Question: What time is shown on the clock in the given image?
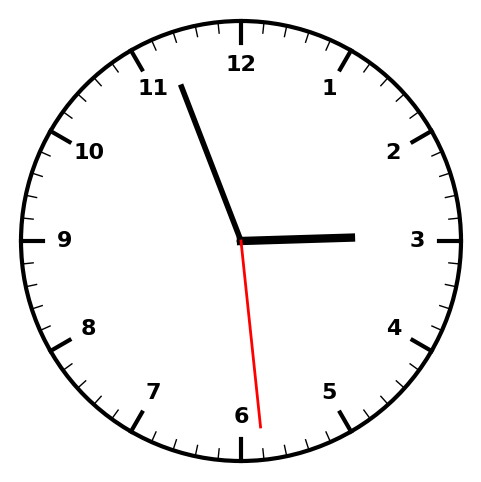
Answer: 02:56:29